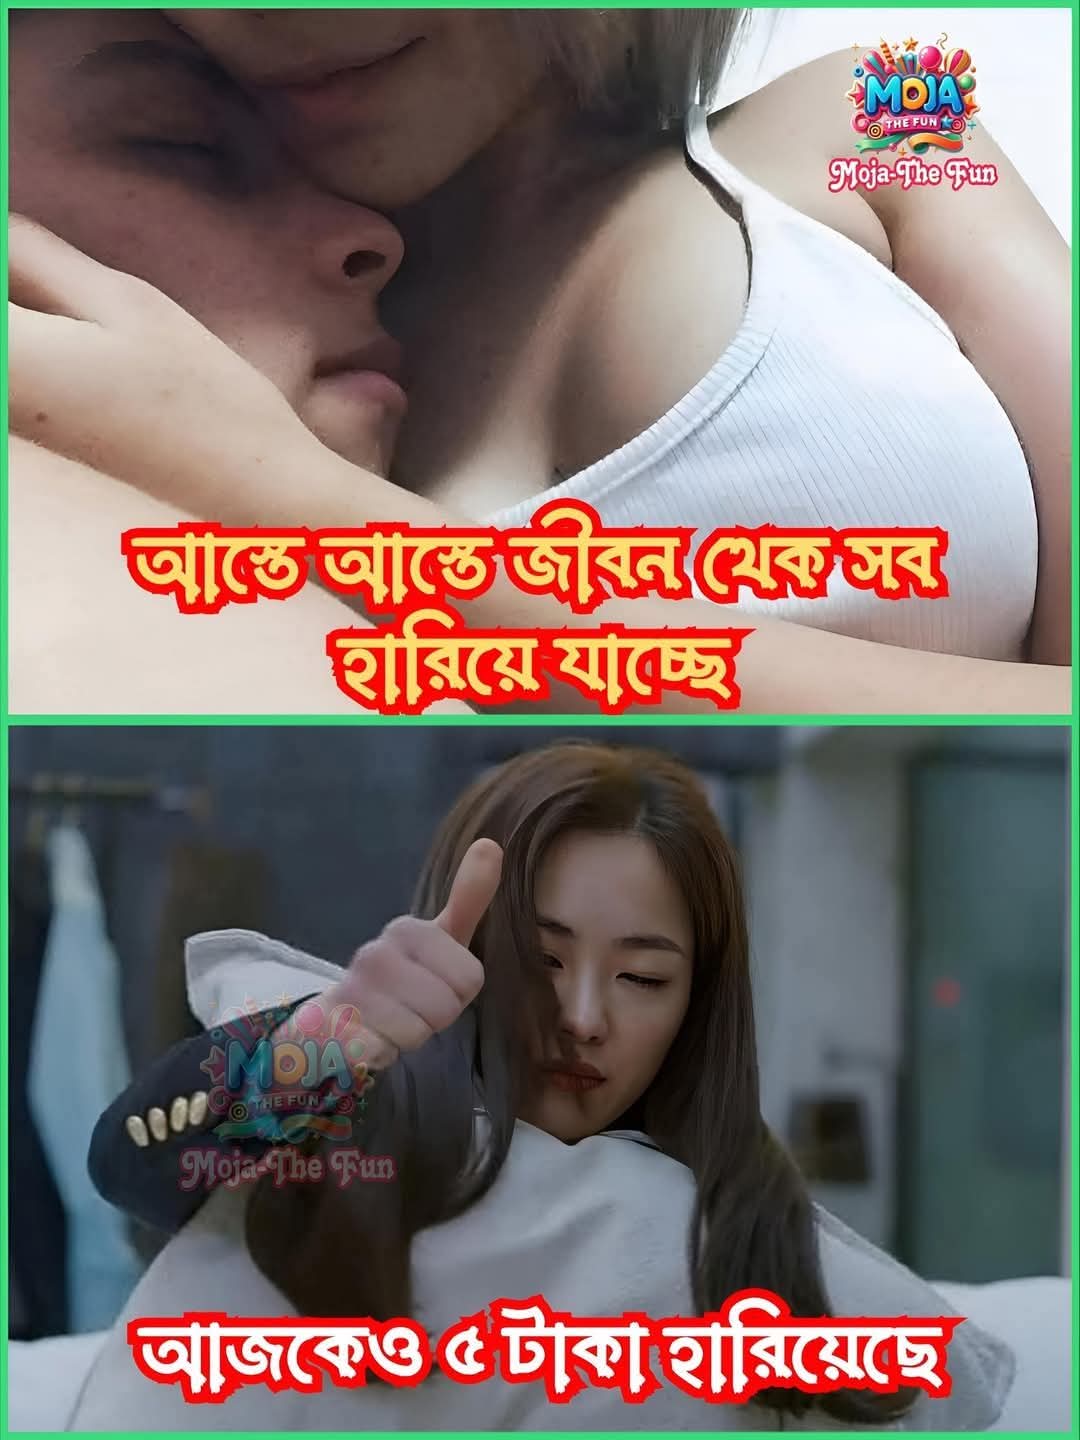
Text: আস্তে আস্তে জীবন থেক সব হারিয়ে যাচ্ছে
আজকেও ৫ টাকা হারিয়েছে
Label: Non Hate